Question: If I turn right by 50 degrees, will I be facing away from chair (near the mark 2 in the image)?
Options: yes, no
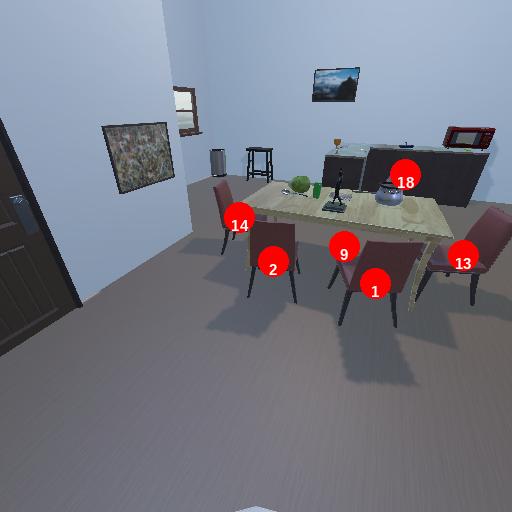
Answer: yes